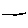
Label: line